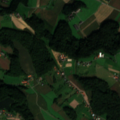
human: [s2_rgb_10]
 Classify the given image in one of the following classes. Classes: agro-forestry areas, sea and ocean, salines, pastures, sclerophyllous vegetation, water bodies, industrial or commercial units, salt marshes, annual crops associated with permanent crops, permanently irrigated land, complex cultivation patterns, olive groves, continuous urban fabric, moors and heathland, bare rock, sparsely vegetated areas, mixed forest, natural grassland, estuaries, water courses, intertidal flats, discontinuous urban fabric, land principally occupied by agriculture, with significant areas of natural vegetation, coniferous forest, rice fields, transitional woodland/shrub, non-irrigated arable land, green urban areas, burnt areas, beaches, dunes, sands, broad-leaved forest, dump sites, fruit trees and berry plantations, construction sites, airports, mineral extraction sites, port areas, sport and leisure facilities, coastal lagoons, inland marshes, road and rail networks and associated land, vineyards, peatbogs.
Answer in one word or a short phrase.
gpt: non-irrigated arable land, complex cultivation patterns, broad-leaved forest